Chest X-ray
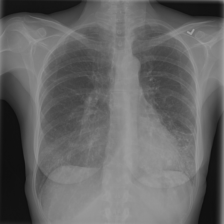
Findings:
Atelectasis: negative
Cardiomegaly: negative
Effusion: negative
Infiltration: negative
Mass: negative
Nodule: positive
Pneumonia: negative
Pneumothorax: negative
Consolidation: negative
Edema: negative
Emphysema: negative
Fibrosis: negative
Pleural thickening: negative
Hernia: negative